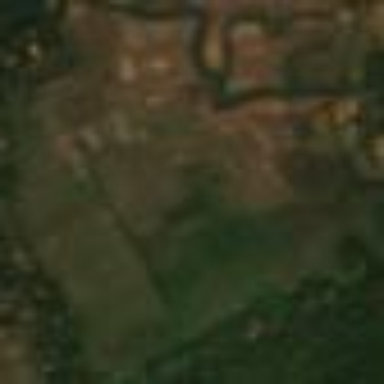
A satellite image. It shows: Farmland producing rice.